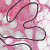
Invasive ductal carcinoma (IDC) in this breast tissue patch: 0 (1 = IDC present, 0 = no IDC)